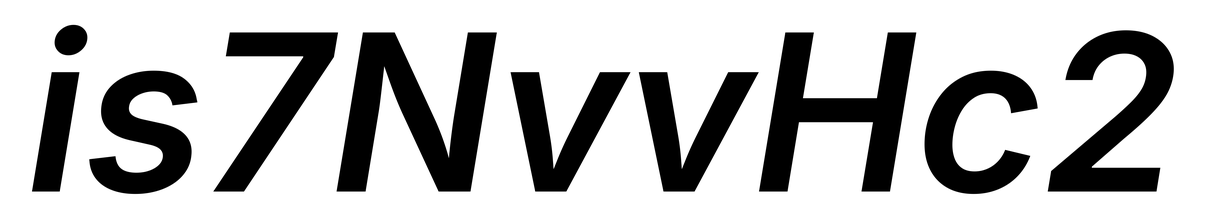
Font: Inter-Italic_SemiBold_Italic